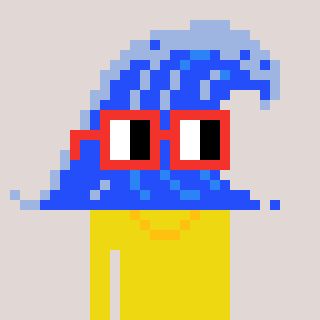
a pixel art character with square red glasses, a wave-shaped head and a yellow-colored body on a warm background